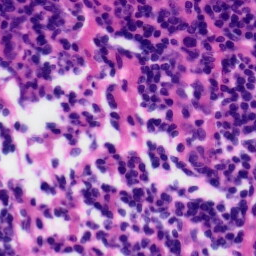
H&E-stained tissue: Tonsil